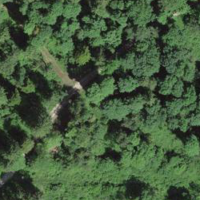
EUNIS habitat code: 44
Species observed at this site:
Tussilago farfara